Field crop: maize
Growth stage: 1
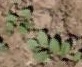
Species: convolvulus